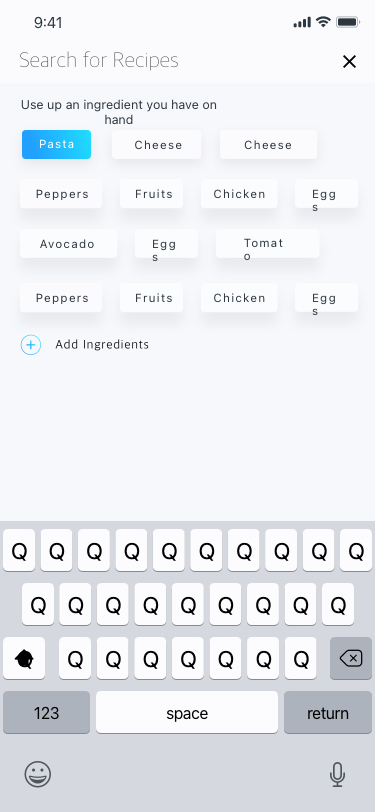
Text in this UI design:
Add Ingredients
Peppers
Peppers
Fruits
Fruits
Chicken
Chicken
Eggs
Eggs
Tomato
Eggs
Avocado
Cheese
Cheese
Use up an ingredient you have on hand
Search for Recipes
Pasta